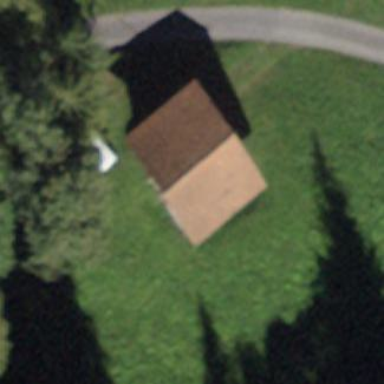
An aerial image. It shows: Barn.